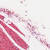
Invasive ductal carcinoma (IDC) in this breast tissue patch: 0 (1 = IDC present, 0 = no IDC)